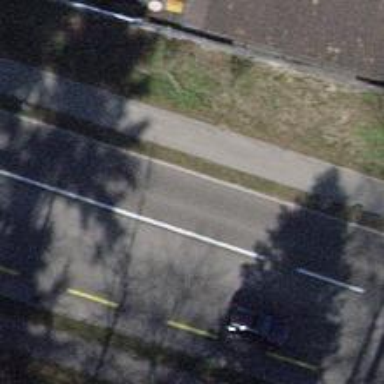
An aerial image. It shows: Secondary road with designated cycle lane on the left side.